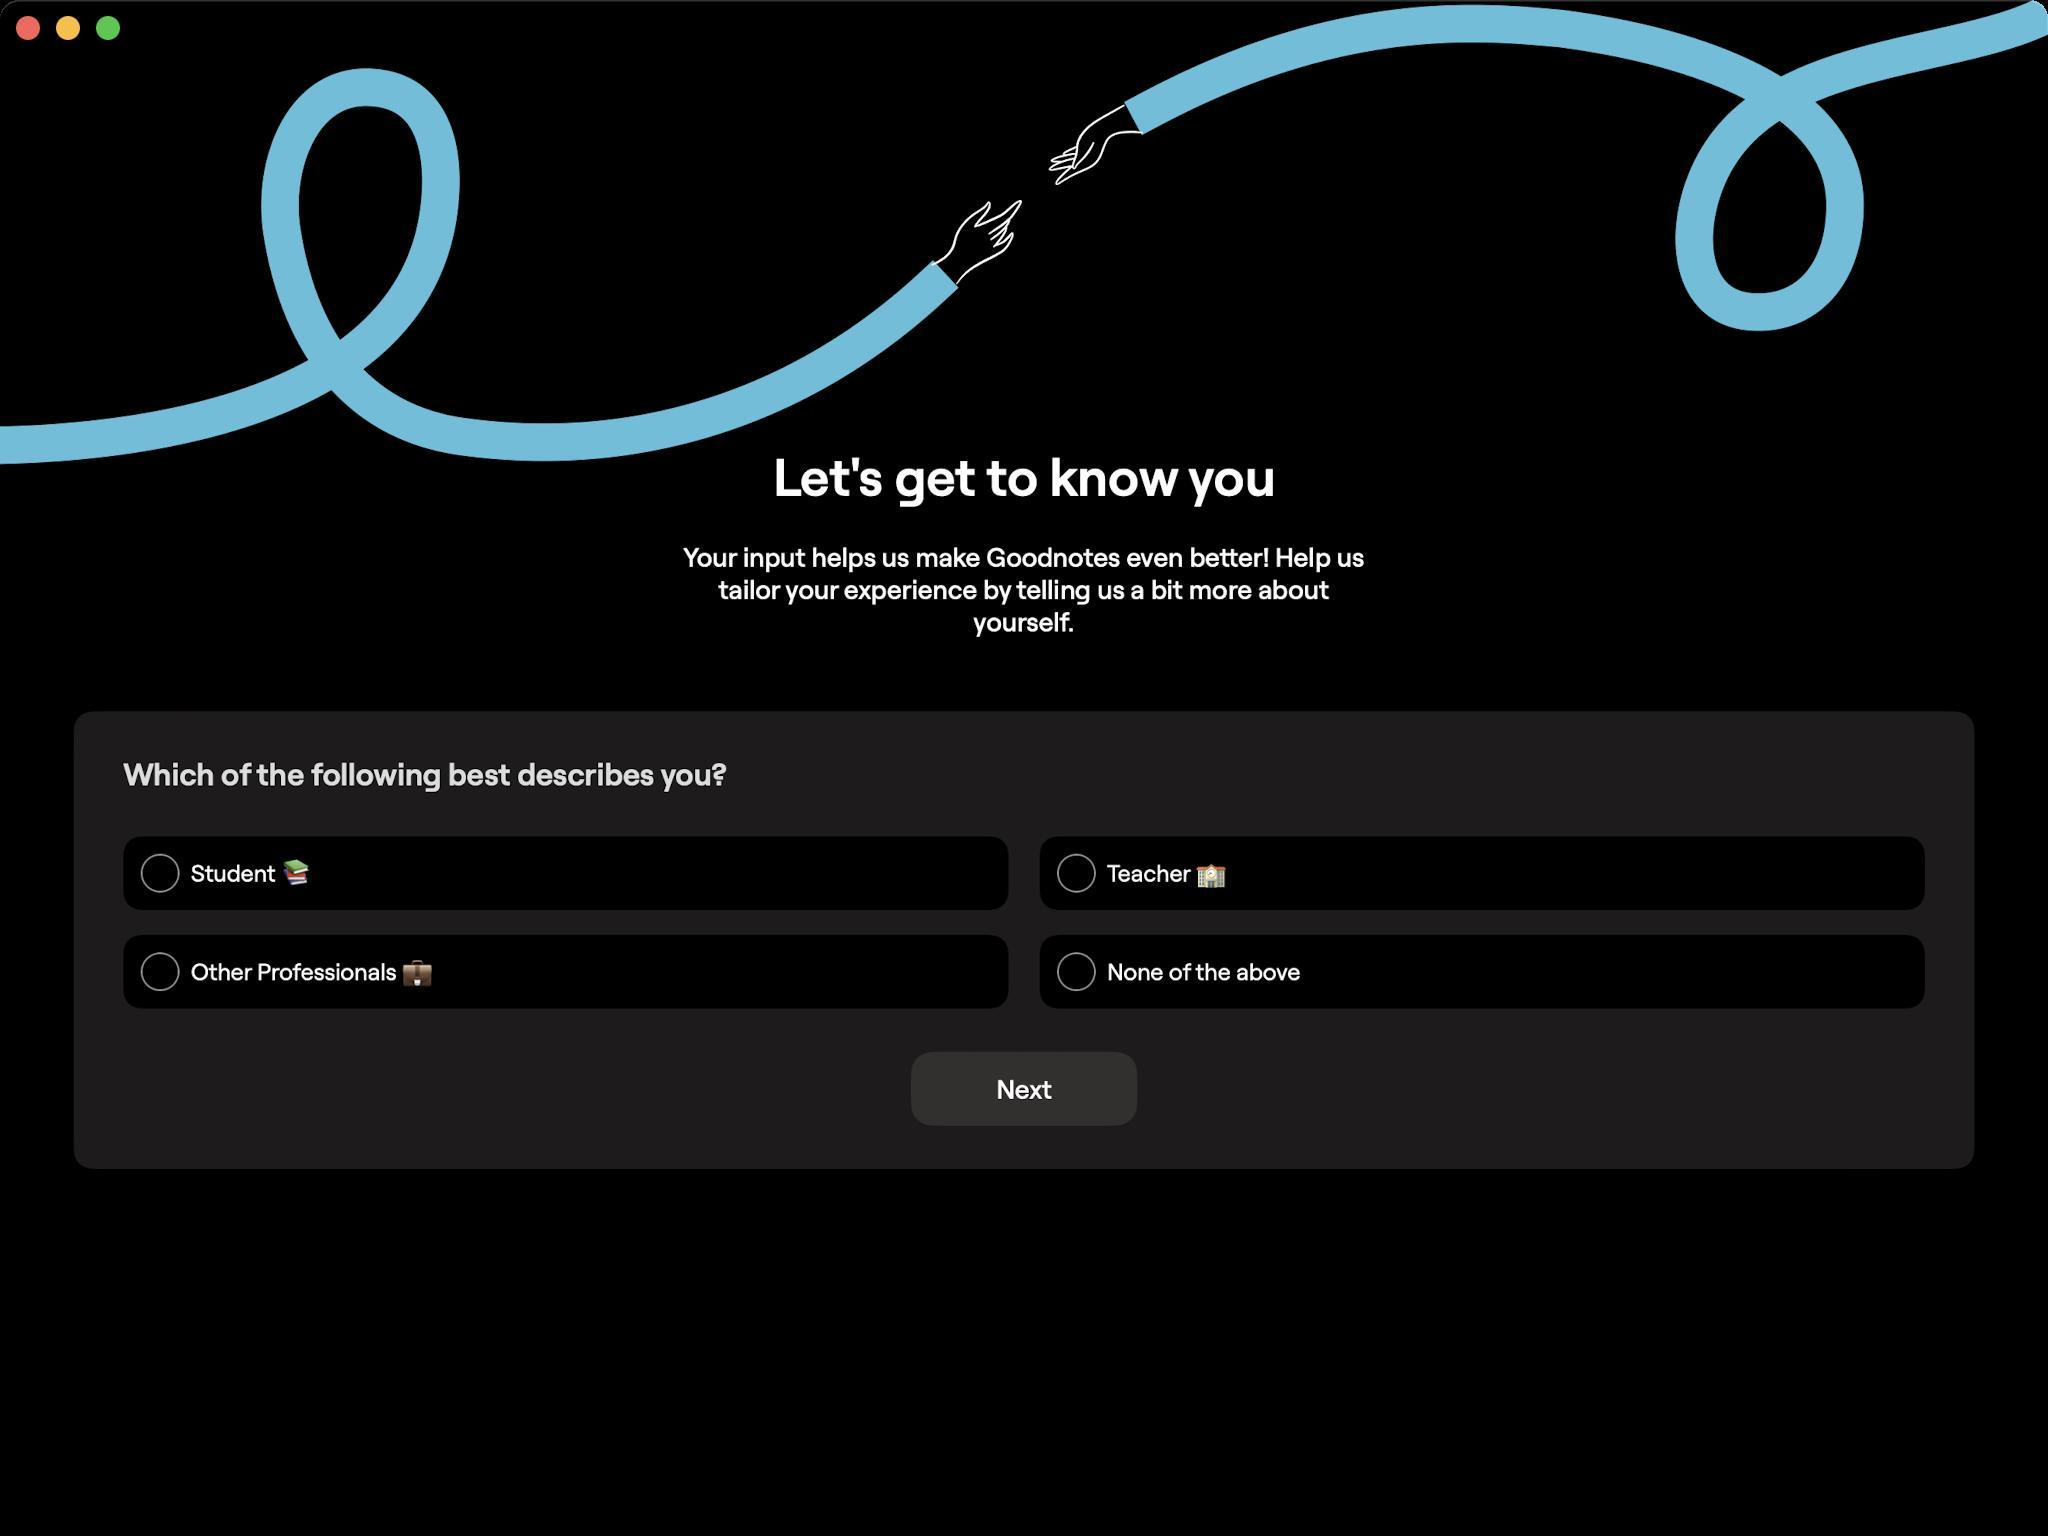
Accessibility tree:
{"name": "Goodnotes", "role": "AXWindow", "description": null, "role_description": "standard window", "value": null, "position": "352.00;95.00", "size": "1024;768", "children": [{"name": null, "role": "AXGroup", "description": null, "role_description": "group", "value": null, "position": "0.00;0.00", "size": "1024;768", "children": [{"name": null, "role": "AXGroup", "description": null, "role_description": "group", "value": null, "position": "0.00;0.00", "size": "1024;28", "children": []}, {"name": null, "role": "AXGroup", "description": null, "role_description": "group", "value": null, "position": "0.00;0.00", "size": "1024;15", "children": []}, {"name": null, "role": "AXGroup", "description": null, "role_description": "group", "value": null, "position": "0.00;0.00", "size": "1024;768", "children": [{"name": null, "role": "AXGroup", "description": null, "role_description": "group", "value": null, "position": "0.00;0.00", "size": "1024;768", "children": [{"name": null, "role": "AXGroup", "description": null, "role_description": "group", "value": null, "position": "0.00;27.72", "size": "1024;557", "children": [{"name": null, "role": "AXStaticText", "description": "Let's get to know you", "role_description": "text", "value": null, "position": "386.35;221.76", "size": "251;33", "children": []}, {"name": null, "role": "AXImage", "description": "onboarding_survey_welcome", "role_description": "image", "value": null, "position": "0.00;-22.33", "size": "1024;282", "children": []}, {"name": null, "role": "AXStaticText", "description": "Your input helps us make Goodnotes even better! Help us tailor your experience by telling us a bit more about yourself.", "role_description": "text", "value": null, "position": "340.34;270.27", "size": "343;49", "children": []}, {"name": null, "role": "AXStaticText", "description": "Which of the following best describes you?", "role_description": "text", "value": null, "position": "61.60;377.30", "size": "302;19", "children": []}, {"name": null, "role": "AXGroup", "description": null, "role_description": "group", "value": null, "position": "61.60;418.11", "size": "901;86", "children": [{"name": null, "role": "AXButton", "description": "Student 📚", "role_description": "button", "value": null, "position": "61.60;418.11", "size": "443;37", "children": []}, {"name": null, "role": "AXButton", "description": "Teacher 🏫", "role_description": "button", "value": null, "position": "519.75;418.11", "size": "443;37", "children": []}, {"name": null, "role": "AXButton", "description": "Other Professionals 💼", "role_description": "button", "value": null, "position": "61.60;467.39", "size": "443;37", "children": []}, {"name": null, "role": "AXButton", "description": "None of the above", "role_description": "button", "value": null, "position": "519.75;467.39", "size": "443;37", "children": []}]}, {"name": null, "role": "AXButton", "description": "Next", "role_description": "button", "value": null, "position": "485.87;523.99", "size": "53;41", "children": []}]}]}]}]}, {"name": null, "role": "AXButton", "description": null, "role_description": "close button", "value": null, "position": "7.00;6.00", "size": "14;16", "children": []}, {"name": null, "role": "AXButton", "description": null, "role_description": "full screen button", "value": null, "position": "47.00;6.00", "size": "14;16", "children": [{"name": null, "role": "AXGroup", "description": null, "role_description": "group", "value": null, "position": "47.00;6.00", "size": "14;16", "children": [{"name": null, "role": "AXGroup", "description": null, "role_description": "group", "value": null, "position": "47.00;6.00", "size": "14;16", "children": []}]}]}, {"name": null, "role": "AXButton", "description": null, "role_description": "minimize button", "value": null, "position": "27.00;6.00", "size": "14;16", "children": []}]}